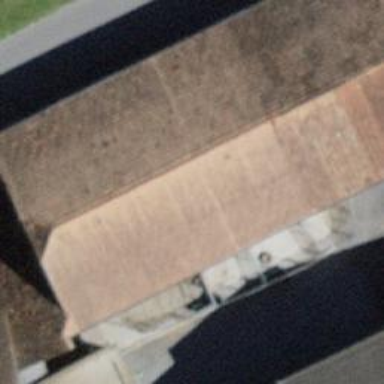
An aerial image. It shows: Barn.